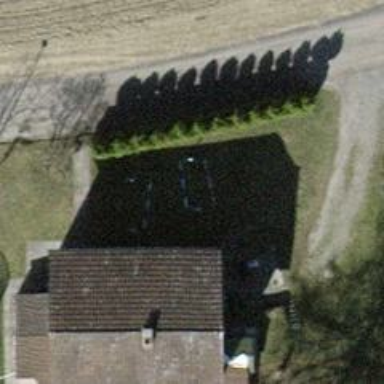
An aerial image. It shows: Detached building with gabled roof.